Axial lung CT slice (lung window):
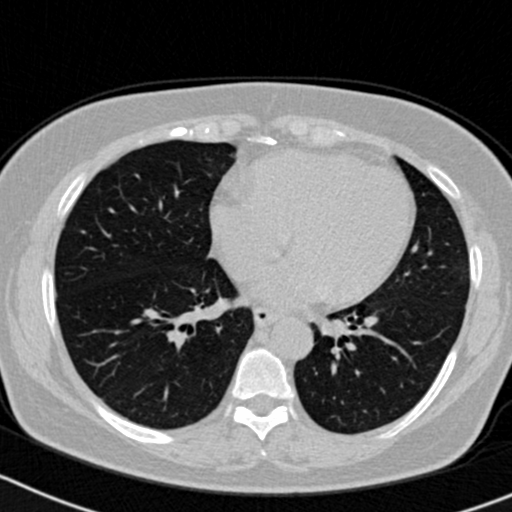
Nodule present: no